Question: I follow steps for configure Google Maps Android API v2 <URL>
I am using Android 3.1 version.
I am getting error which I run project.
'''
<?xml version="1.0" encoding="utf-8"?>
<manifest xmlns:android="http://schemas.android.com/apk/res/android"
package="com.example.mapdemo"
android:versionCode="1"
android:versionName="1.0" >
<uses-sdk
android:minSdkVersion="8"
android:targetSdkVersion="17" />
<uses-feature
android:glEsVersion="0x00020000"
android:required="true"/>
<permission
android:name="com.example.mapdemo.permission.MAPS_RECEIVE"
android:protectionLevel="signature"/>
<uses-permission android:name="com.example.mapdemo.permission.MAPS_RECEIVE"/>
<uses-permission android:name="android.permission.INTERNET"/>
<uses-permission android:name="android.permission.WRITE_EXTERNAL_STORAGE"/>
<uses-permission android:name="com.google.android.providers.gsf.permission.READ_GSERVICES"/>
<uses-permission android:name="android.permission.ACCESS_COARSE_LOCATION"/>
<uses-permission android:name="android.permission.ACCESS_FINE_LOCATION"/>
<application
android:allowBackup="true"
android:icon="@drawable/ic_launcher"
android:label="@string/app_name"
android:theme="@style/AppTheme" >
<activity
android:name="com.example.mapdemo.MainActivity"
android:label="@string/app_name" >
<intent-filter>
<action android:name="android.intent.action.MAIN" />
<category android:name="android.intent.category.LAUNCHER" />
</intent-filter>
</activity>
<meta-data
android:name="com.google.android.maps.v2.API_KEY"
android:value="I paste my key as shown in picture"/>
</application>
</manifest>
'''

'''
package com.example.mapdemo;
import android.os.Bundle;
import android.app.Activity;
import android.view.Menu;
public class MainActivity extends Activity {
@Override
protected void onCreate(Bundle savedInstanceState) {
super.onCreate(savedInstanceState);
setContentView(R.layout.activity_main);
}
@Override
public boolean onCreateOptionsMenu(Menu menu) {
// Inflate the menu; this adds items to the action bar if it is present.
getMenuInflater().inflate(R.menu.activity_main, menu);
return true;
}
}
'''
'''
<?xml version="1.0" encoding="utf-8"?>
<fragment xmlns:android="http://schemas.android.com/apk/res/android"
android:id="@+id/map"
android:layout_width="match_parent"
android:layout_height="match_parent"
class="com.google.android.gms.maps.MapFragment"/>
'''
'''
01-20 15:00:18.325: E/dalvikvm(856): Could not find class 'com.google.android.gms.maps.model.LatLng', referenced from method com.google_map.MainActivity.<clinit>
01-20 15:00:18.395: E/dalvikvm(856): Could not find class 'com.google.android.gms.maps.MapFragment', referenced from method com.google_map.MainActivity.onCreate
01-20 15:00:18.565: E/AndroidRuntime(856): FATAL EXCEPTION: main
01-20 15:00:18.565: E/AndroidRuntime(856): java.lang.ExceptionInInitializerError
01-20 15:00:18.565: E/AndroidRuntime(856): at java.lang.Class.newInstanceImpl(Native Method)
01-20 15:00:18.565: E/AndroidRuntime(856): at java.lang.Class.newInstance(Class.java:1301)
01-20 15:00:18.565: E/AndroidRuntime(856): at android.app.Instrumentation.newActivity(Instrumentation.java:1022)
01-20 15:00:18.565: E/AndroidRuntime(856): at android.app.ActivityThread.performLaunchActivity(ActivityThread.java:1663)
01-20 15:00:18.565: E/AndroidRuntime(856): at android.app.ActivityThread.handleLaunchActivity(ActivityThread.java:1764)
01-20 15:00:18.565: E/AndroidRuntime(856): at android.app.ActivityThread.access$1500(ActivityThread.java:122)
01-20 15:00:18.565: E/AndroidRuntime(856): at android.app.ActivityThread$H.handleMessage(ActivityThread.java:1002)
01-20 15:00:18.565: E/AndroidRuntime(856): at android.os.Handler.dispatchMessage(Handler.java:99)
01-20 15:00:18.565: E/AndroidRuntime(856): at android.os.Looper.loop(Looper.java:132)
01-20 15:00:18.565: E/AndroidRuntime(856): at android.app.ActivityThread.main(ActivityThread.java:4025)
01-20 15:00:18.565: E/AndroidRuntime(856): at java.lang.reflect.Method.invokeNative(Native Method)
01-20 15:00:18.565: E/AndroidRuntime(856): at java.lang.reflect.Method.invoke(Method.java:491)
01-20 15:00:18.565: E/AndroidRuntime(856): at com.android.internal.os.ZygoteInit$MethodAndArgsCaller.run(ZygoteInit.java:841)
01-20 15:00:18.565: E/AndroidRuntime(856): at com.android.internal.os.ZygoteInit.main(ZygoteInit.java:599)
01-20 15:00:18.565: E/AndroidRuntime(856): at dalvik.system.NativeStart.main(Native Method)
01-20 15:00:18.565: E/AndroidRuntime(856): Caused by: java.lang.NoClassDefFoundError: com.google.android.gms.maps.model.LatLng
01-20 15:00:18.565: E/AndroidRuntime(856): at com.google_map.MainActivity.<clinit>(MainActivity.java:32)
01-20 15:00:18.565: E/AndroidRuntime(856): ... 15 more
'''
I also want to know minimum requirement for
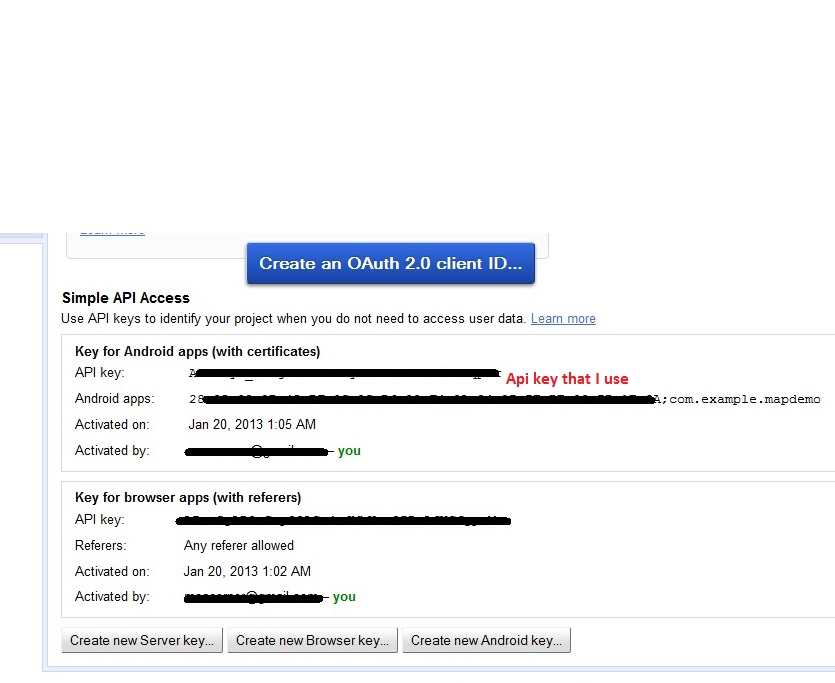
Answer: First install Google play service and if you are using Android 2.2 then use this code
'''
public class MainActivity extends FragmentActivity {
@Override
protected void onCreate(Bundle savedInstanceState) {
super.onCreate(savedInstanceState);
SupportMapFragment fragment = new SupportMapFragment();
getSupportFragmentManager().beginTransaction().add(android.R.id.content, fragment).commit();
}
@Override
public boolean onCreateOptionsMenu(Menu menu) {
// Inflate the menu; this adds items to the action bar if it is present.
getMenuInflater().inflate(R.menu.activity_main, menu);
return true;
}
}
'''